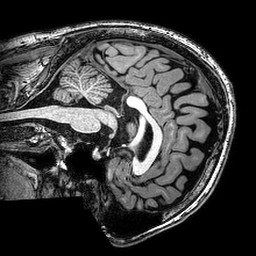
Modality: T1w
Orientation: sagittal
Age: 26
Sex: male
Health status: healthy
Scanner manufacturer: philips
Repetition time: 0.008274 s
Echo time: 0.00381 s